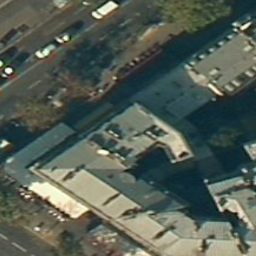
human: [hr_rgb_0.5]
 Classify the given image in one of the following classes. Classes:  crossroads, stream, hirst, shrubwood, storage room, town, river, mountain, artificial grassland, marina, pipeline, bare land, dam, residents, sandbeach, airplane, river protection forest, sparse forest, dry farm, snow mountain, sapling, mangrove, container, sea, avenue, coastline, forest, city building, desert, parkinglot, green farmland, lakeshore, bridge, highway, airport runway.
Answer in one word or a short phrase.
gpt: city building